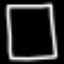
Label: square